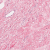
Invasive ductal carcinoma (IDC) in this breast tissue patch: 0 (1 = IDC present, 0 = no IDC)